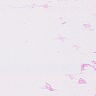
Metastatic tissue present: no